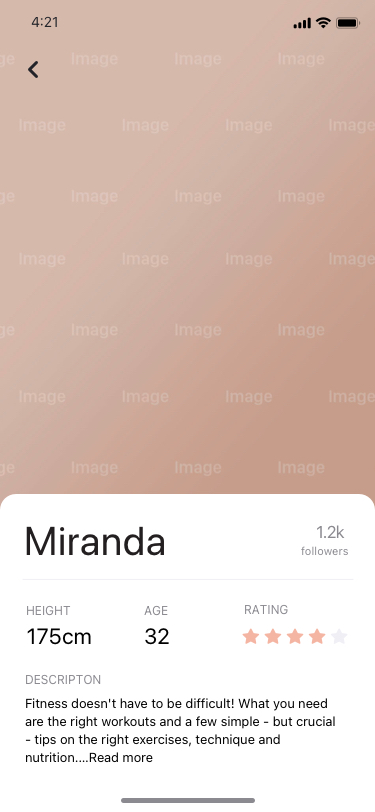
Text in this UI design:
DESCRIPTON
Fitness doesn't have to be difficult! What you need are the right workouts and a few simple - but crucial - tips on the right exercises, technique and nutrition.…Read more
HEIGHT
AGE
RATING
175cm
32
Miranda
followers
1.2k